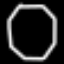
Label: octagon